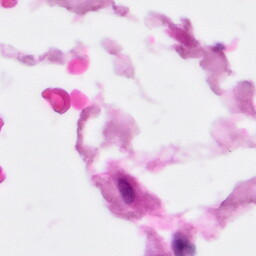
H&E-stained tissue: Pancreatic